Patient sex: F
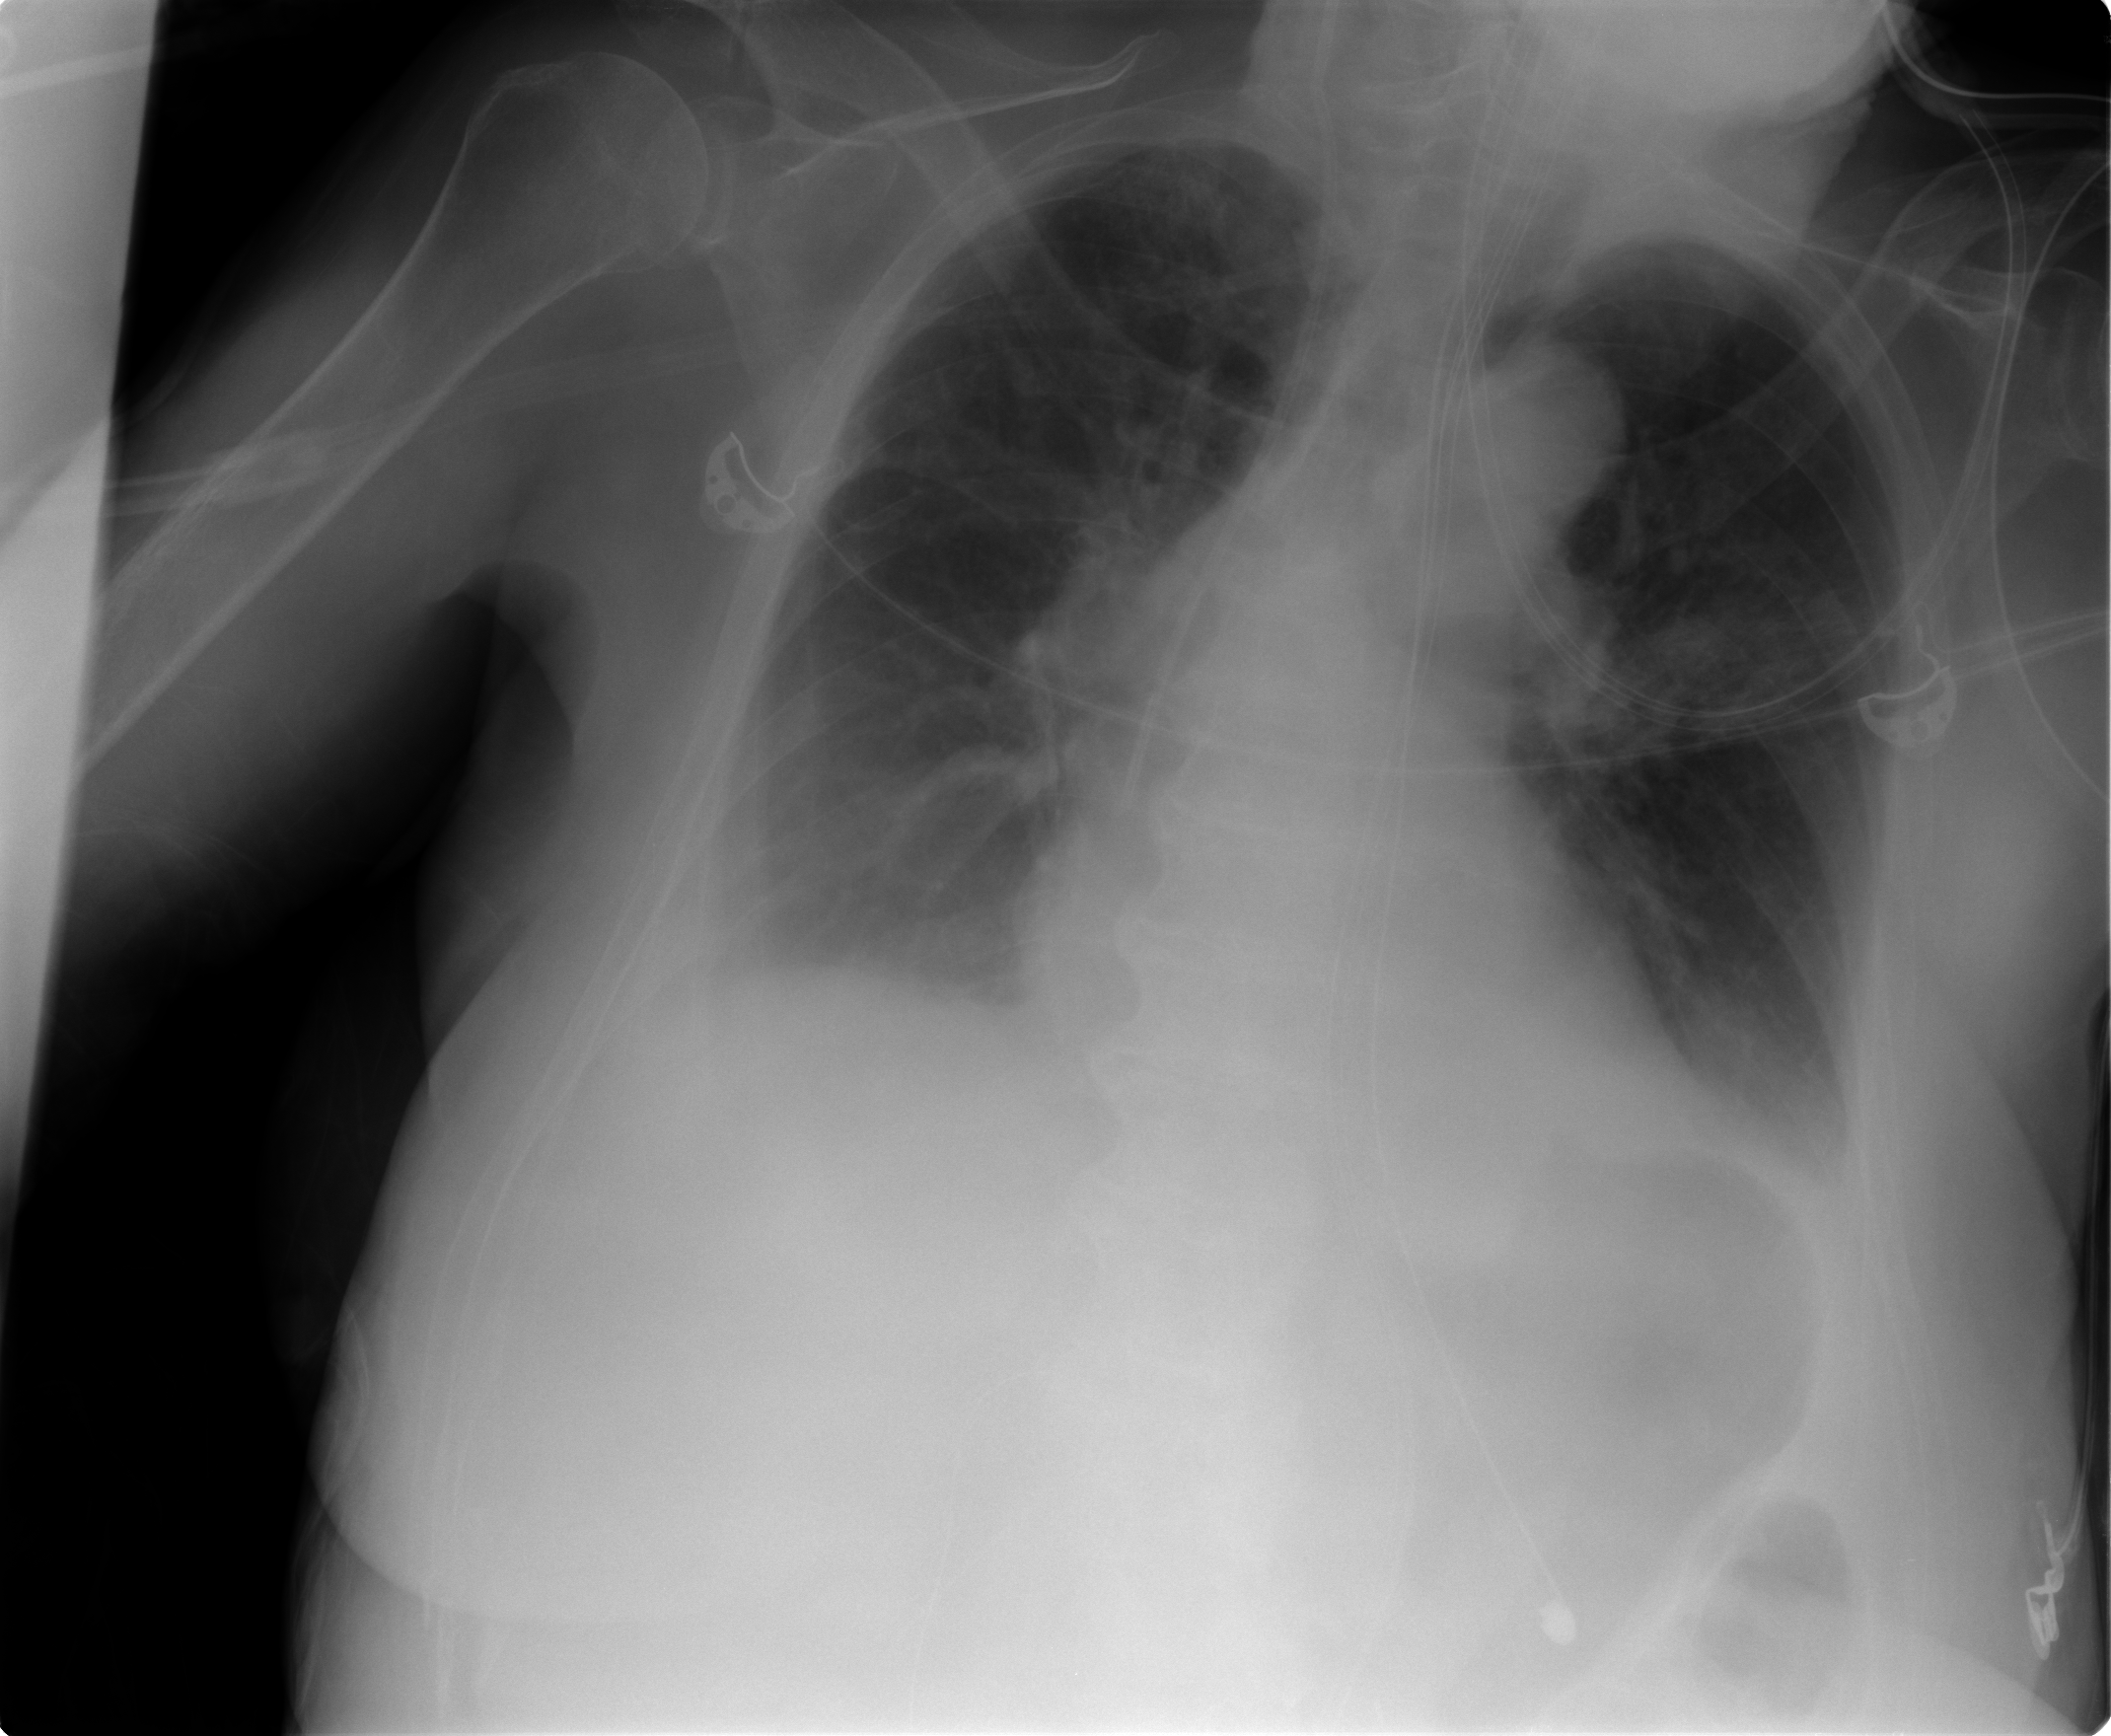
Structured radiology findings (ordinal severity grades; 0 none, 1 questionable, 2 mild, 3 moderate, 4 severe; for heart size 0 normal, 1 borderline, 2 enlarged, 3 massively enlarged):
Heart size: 1
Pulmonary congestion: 1
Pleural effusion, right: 0
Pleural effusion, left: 1
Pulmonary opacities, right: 0
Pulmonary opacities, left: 2
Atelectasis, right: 2
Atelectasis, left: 2